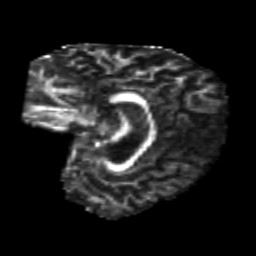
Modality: FA
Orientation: sagittal
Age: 23
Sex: female
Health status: healthy
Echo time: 0.074 s